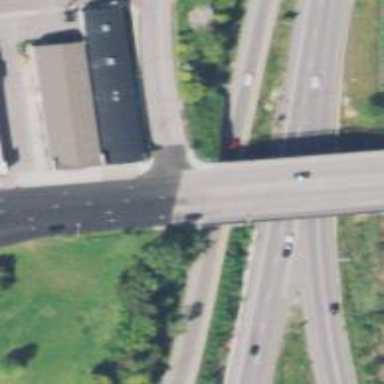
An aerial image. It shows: Primary highway with asphalt surface. There is sidewalk on the left side.